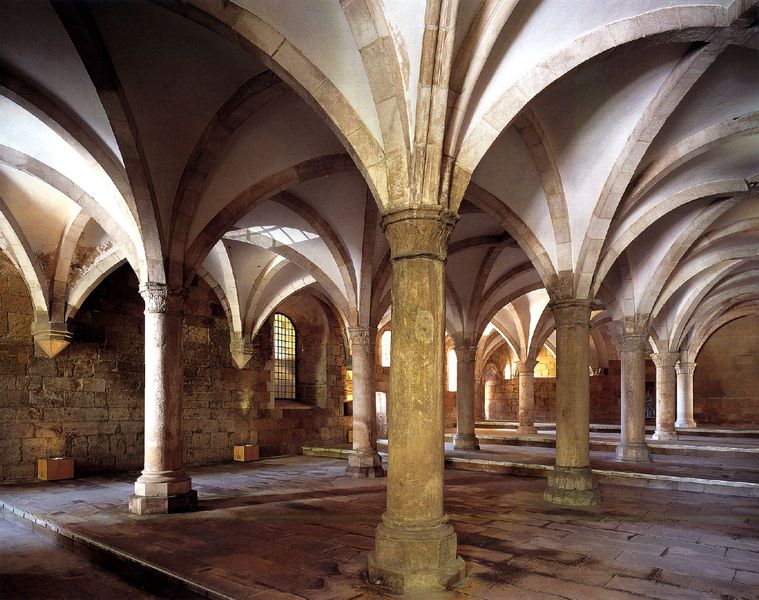
Titel: Klosterkirche Santa Maria in Alcobaca
Standort: Alcobaca, Santa Maria (EU - P)
Schlagwörter: fenster, licht, säule, säulen, stein, kirche, gotik, bogen, pflaster, massiv, französisch, halle, bögen, wände, keller, gewölbe, kapitelle, kreuzrippe, grat, krypta, romanisch, sáulen, kreuzgradgewölbe, hallenkrypta, fontenay, gotisvch, kryüta